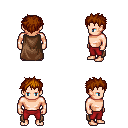
a pixel art fantasy rpg character, male body template, human, light skin, brown cape, red pants, brunette bedhead hairstyle, four views (front, back, left, right), 2x2 character sprite sheet, small pixel art, hard edges, no anti-aliasing